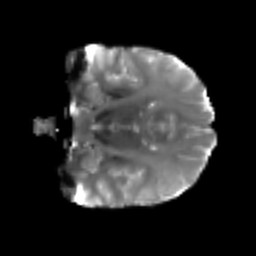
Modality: T2w
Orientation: coronal
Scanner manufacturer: siemens
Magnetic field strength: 3 T
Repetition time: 3.6 s
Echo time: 0.092 s